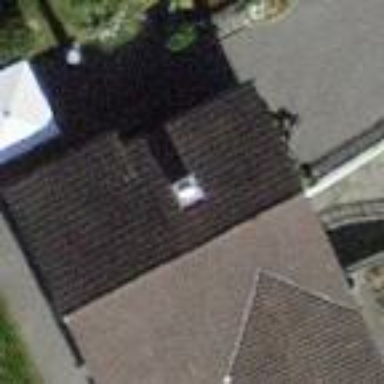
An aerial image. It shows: Building with tiled roof.